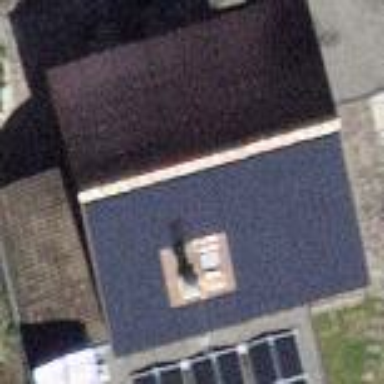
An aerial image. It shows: Building with tile roof.